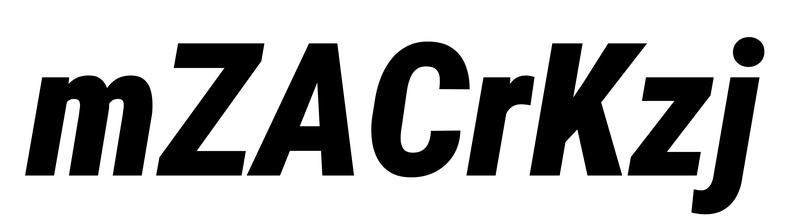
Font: Roboto-Italic_Condensed_Black_Italic